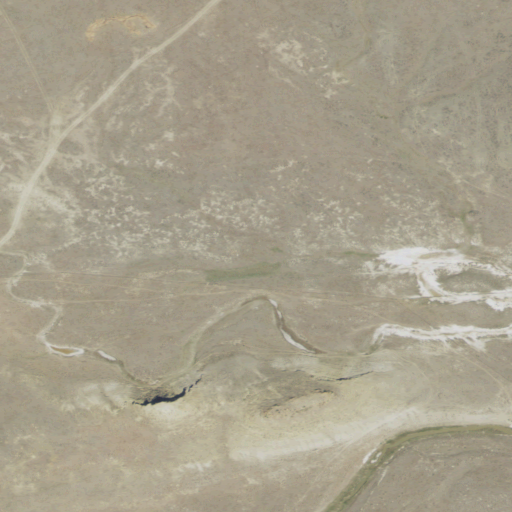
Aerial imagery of valley in Montana named Alkali Draw containing grassland and shrub